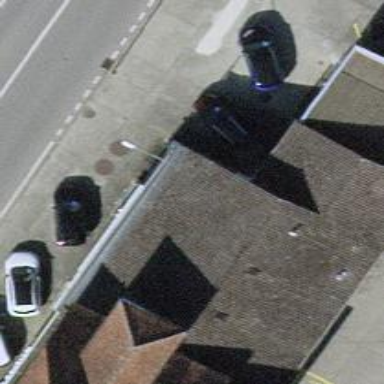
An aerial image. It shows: Charging station.